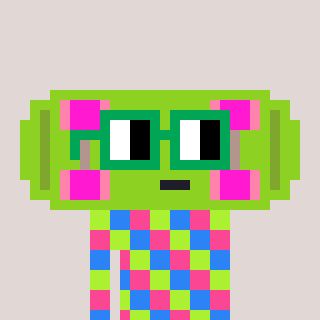
a pixel art character with square green glasses, a skateboard-shaped head and a orange-colored body on a warm background